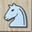
Piece: wN